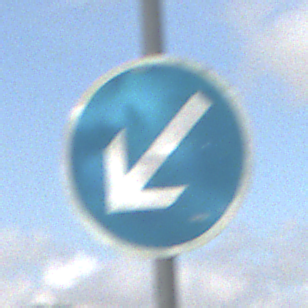
Verkehrszeichen: VorgeschriebeneVorbeifahrtLinks
Umgebung: Outdoor, Nature
Tageszeit: MorningAfternoon
Wetter: PartlyCloudy
Licht: Natural
Jahreszeit: NotSpecified
Kontrast: HighContrast